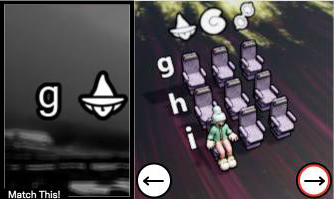
Task: seats
Answer: no